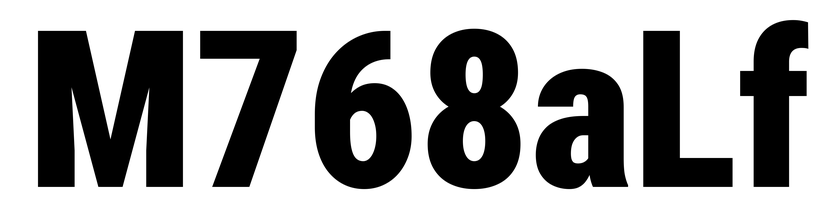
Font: Roboto_Condensed_Black